Question: I'm using Windows 11 and python 3.11.1. Some unicode characters change look depending on which character is used first in tkinter per font. The code below show the behavior:
'''
import tkinter as tk
from tkinter.font import Font
app = tk.Tk()
tk.Label(app, text="▶️ ⏮️ ", font=Font()).pack(side="top")
tk.Label(app, text="⏮️ ▶️ ", font=Font()).pack(side="top")
app.mainloop()
'''
The output is the following:

Why does this happen? Is there a way to set the default look of characters in a font without adding a temporary character first?
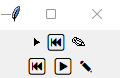
Answer: I did some tests and eventually when trying unicode characters with Google Chrome I realized that this issue has nothing to do with tkinter or Python. It seems to be a larger problem with unicode characters in general. Here is what happens if you play around with the following unicode characters (⏮️▶️▶️) in google chrome search bar.
<URL>
Edit:
As Mike 'Pomax' Kamermans pointed out, this problem does not appear when using a font that supports all unicode characters that are used. For example GNU Unifont, <URL>, supports the unicode characters mentioned in the question and the shape for those characters are always the same when using that font.
The most probable reason this happens is depending on which unicode character is first used then different fallback fonts are used and therefore the shape may differ.